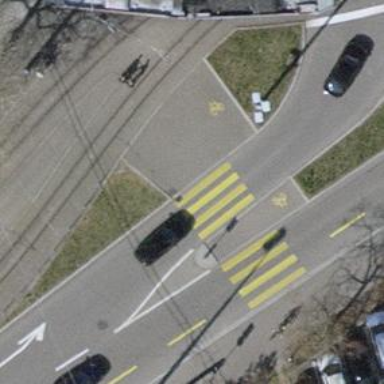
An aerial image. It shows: Kerb barrier.